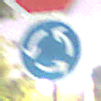
Verkehrszeichen: Kreisverkehr
Zusatzzeichen oben: Stop
Umgebung: Outdoor, Suburban
Tageszeit: Night
Wetter: PartlyCloudy
Licht: Artificial
Jahreszeit: NotSpecified
Kontrast: HighContrast